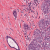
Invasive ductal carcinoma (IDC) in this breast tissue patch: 1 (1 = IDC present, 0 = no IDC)